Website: walmart
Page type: account-selection
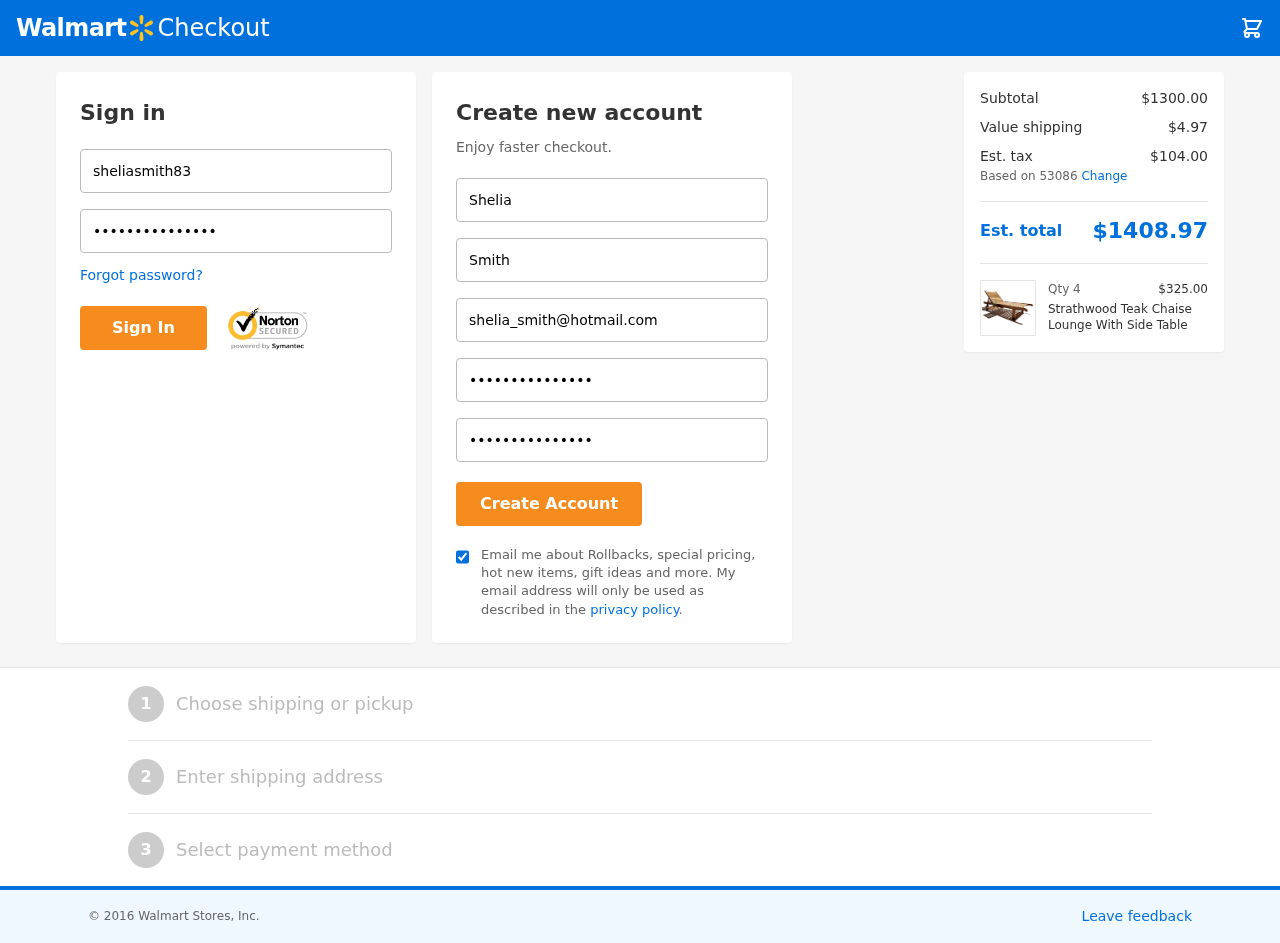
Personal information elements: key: PII_EMAIL
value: shelia_smith@hotmail.com
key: PII_FIRSTNAME
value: Shelia
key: PII_LASTNAME
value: Smith
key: PII_LOGIN_USERNAME
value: sheliasmith83
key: PII_POSTCODE
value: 53086
Product elements: key: PRODUCT1_NAME
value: Strathwood Teak Chaise Lounge With Side Table
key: PRODUCT1_PRICE
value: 325
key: PRODUCT1_QUANTITY
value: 4
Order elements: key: ORDER_SUBTOTAL
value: $1300.00
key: ORDER_SHIPPING_COST
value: $4.97
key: ORDER_TAX
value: $104.00
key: ORDER_TOTAL
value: $1408.97